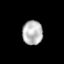
Tissue: lung
Cell type: T cells
Senescence score: 0.2334
Nuclear area (px): 485
Mean DAPI intensity: 183.196